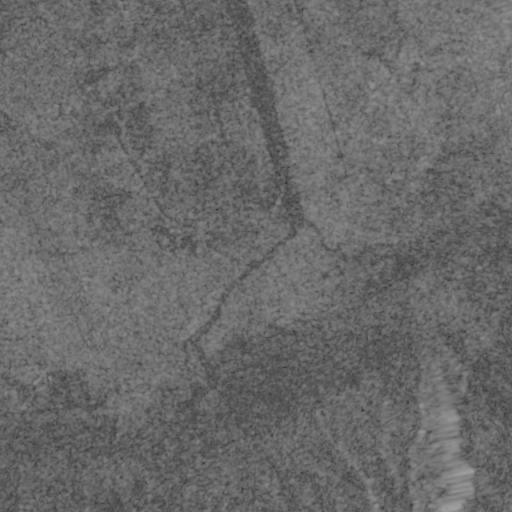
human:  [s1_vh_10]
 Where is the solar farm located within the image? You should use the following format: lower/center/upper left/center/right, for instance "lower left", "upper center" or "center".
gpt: The solar farm is located in the lower left of the image.
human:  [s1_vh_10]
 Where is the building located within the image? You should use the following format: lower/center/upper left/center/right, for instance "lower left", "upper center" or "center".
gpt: The building is located in the upper right of the image.
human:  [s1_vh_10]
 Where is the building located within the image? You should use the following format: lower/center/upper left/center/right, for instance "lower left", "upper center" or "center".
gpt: The building is located in the upper right of the image.
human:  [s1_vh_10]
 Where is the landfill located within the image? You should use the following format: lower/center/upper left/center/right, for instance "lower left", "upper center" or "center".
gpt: There is no landfill in the image.

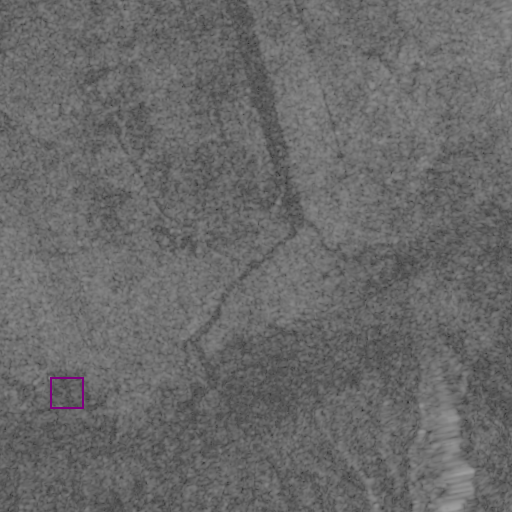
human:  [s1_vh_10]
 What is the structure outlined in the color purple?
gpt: The structure outlined in purple is a solar farm.
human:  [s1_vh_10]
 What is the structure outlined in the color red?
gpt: There is no red outline.